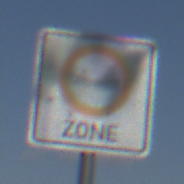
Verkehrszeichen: BeginnUmweltzone
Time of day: Midday
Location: Outdoor (Nature)
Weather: Clear
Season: NotSpecified
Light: Natural